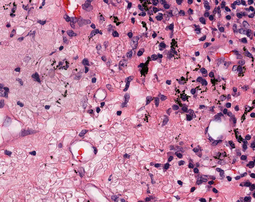
Tumor epithelial tissue: no
Tumor-associated stroma tissue: yes
Normal tissue: no